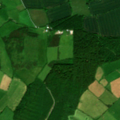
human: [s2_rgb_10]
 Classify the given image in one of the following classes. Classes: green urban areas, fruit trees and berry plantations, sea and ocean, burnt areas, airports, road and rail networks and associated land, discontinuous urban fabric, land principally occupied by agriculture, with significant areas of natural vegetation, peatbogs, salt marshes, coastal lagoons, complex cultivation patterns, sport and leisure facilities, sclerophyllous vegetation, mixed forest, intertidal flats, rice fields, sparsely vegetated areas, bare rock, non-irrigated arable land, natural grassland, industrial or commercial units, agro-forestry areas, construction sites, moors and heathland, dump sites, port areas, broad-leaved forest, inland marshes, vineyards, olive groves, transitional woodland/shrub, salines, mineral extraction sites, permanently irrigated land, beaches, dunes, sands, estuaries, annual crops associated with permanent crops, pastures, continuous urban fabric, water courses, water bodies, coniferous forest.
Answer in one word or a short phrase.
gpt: non-irrigated arable land, pastures, broad-leaved forest, mixed forest